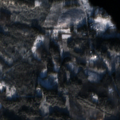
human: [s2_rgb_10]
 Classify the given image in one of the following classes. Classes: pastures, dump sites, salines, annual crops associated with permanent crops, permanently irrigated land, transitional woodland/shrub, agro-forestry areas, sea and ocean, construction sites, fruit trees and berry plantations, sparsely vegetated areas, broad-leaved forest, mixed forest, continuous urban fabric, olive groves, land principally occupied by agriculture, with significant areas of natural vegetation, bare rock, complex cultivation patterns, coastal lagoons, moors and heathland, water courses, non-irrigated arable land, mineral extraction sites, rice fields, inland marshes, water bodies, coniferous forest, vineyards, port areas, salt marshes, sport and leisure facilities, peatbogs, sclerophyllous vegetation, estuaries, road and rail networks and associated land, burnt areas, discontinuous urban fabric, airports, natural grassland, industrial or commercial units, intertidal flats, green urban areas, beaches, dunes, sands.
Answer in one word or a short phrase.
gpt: land principally occupied by agriculture, with significant areas of natural vegetation, broad-leaved forest, coniferous forest, mixed forest, water bodies